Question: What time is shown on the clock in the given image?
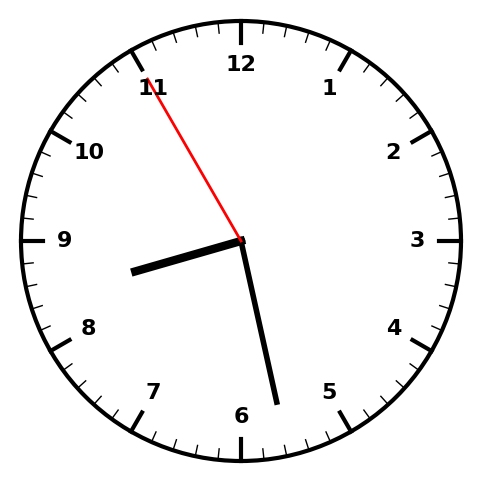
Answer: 08:27:55